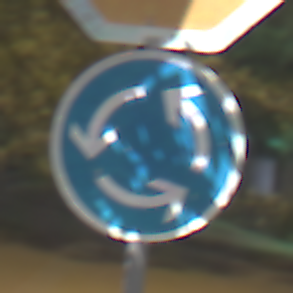
Verkehrszeichen: Kreisverkehr
Zusatzzeichen oben: Stop
Umgebung: Outdoor, Suburban
Tageszeit: Night
Wetter: PartlyCloudy
Licht: Artificial
Jahreszeit: NotSpecified
Kontrast: HighContrast